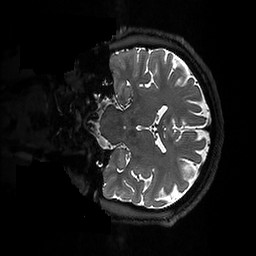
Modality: T2w
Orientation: coronal
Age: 34
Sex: male
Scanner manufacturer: ge
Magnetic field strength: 3 T
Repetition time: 3.202 s
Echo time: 0.06656 s